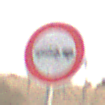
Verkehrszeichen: VerbotPersonenkraftwagenMitAnhaenger
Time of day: SunriseSunset
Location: Outdoor (RoadRail)
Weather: PartlyCloudy
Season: NotSpecified
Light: Natural